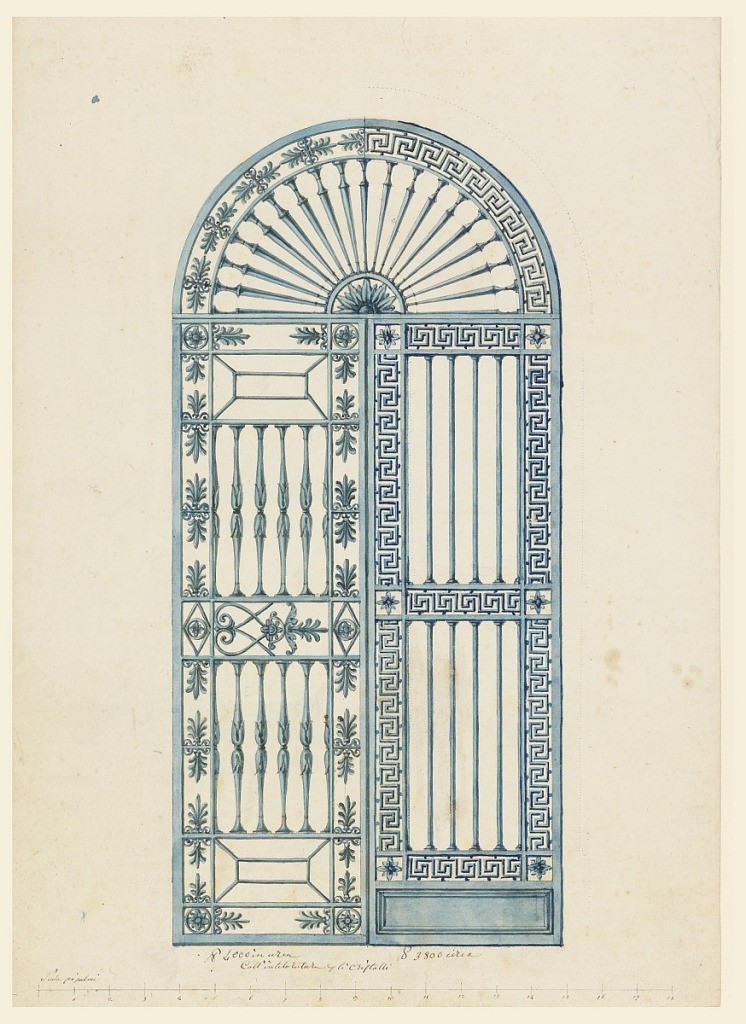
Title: Alternative Designs for a Metal Gate
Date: ca. 1820
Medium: Pen and black ink, brush and blue wash, graphite on cream wove paper, pricked for transfer
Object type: Drawing
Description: Vertical rectangle. An arched, iron gate divided into three sections: a semi-circular panel above and two vertical leaves below. The semi-circular section has a half-rosette in the lower center with balusters radiating from it like spokes of a wheel. The framing arched band shows a repeating palmette motif in the the left half and a Greek key motif in the right half. These motifs are respectively used in the framing borders of the left and right leaves. The right leaf is divided into two main panels and a small base panel. The two oblong panels contain vertical round bars; the lower base panel is a solid rectangle. The right leaf is framed on all sides and between the two oblong panels with the repeating Greek key motif. The left leaf is divided into two main panels, each of which consists of an oblong panel with baluster-shaped bars. These two panels are divided by a band, subdivided into three compartments, with alternative suggestions for the decoration of the larger panels. A smaller upper and lower panel is decorated with a column capital-like motif. The left leaf is framed on four sides by a band of palmettes.